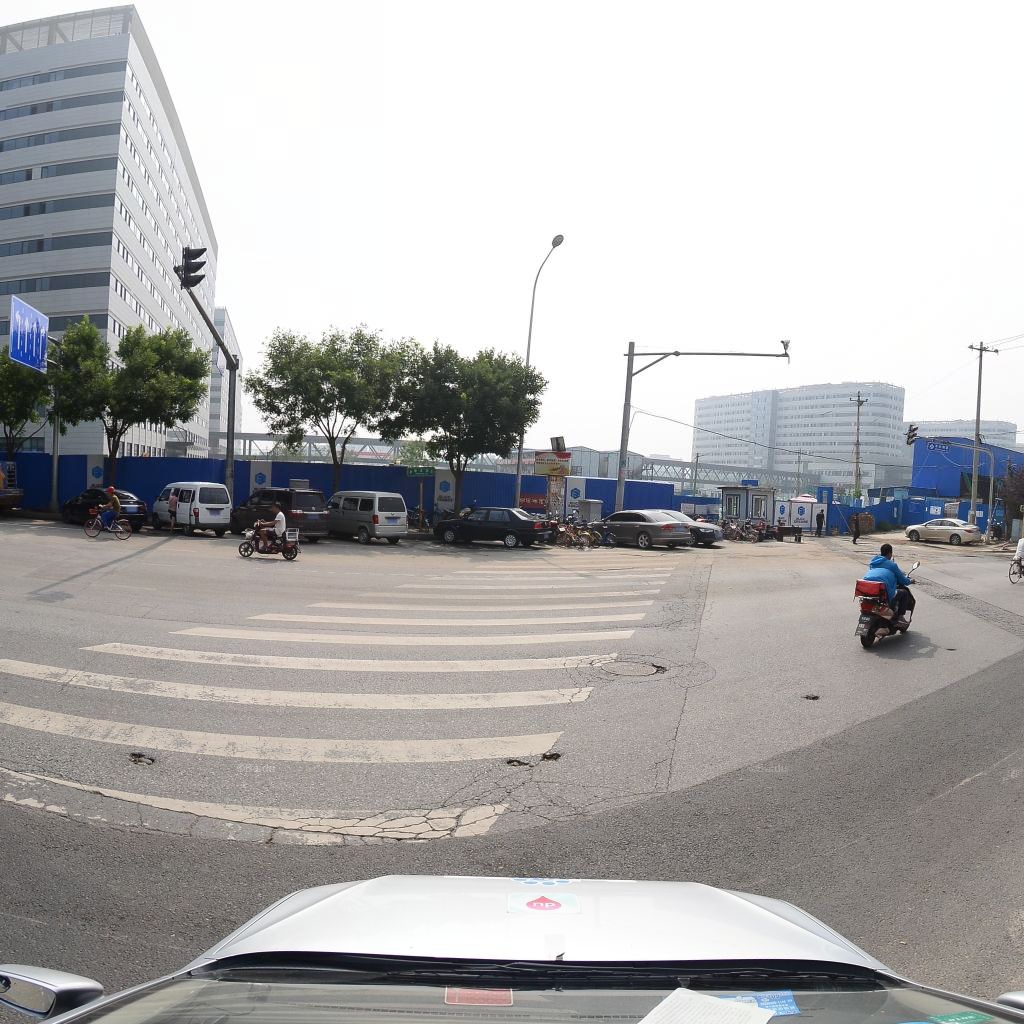
Region: Fengtai
Road damage annotations: longitudinal crack, pothole, alligator crack, pothole, alligator crack, pothole, pothole, manhole cover, alligator crack